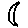
Label: moon